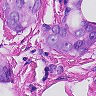
Metastatic tissue present: yes